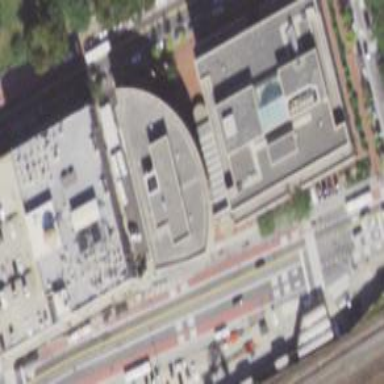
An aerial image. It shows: Government building.